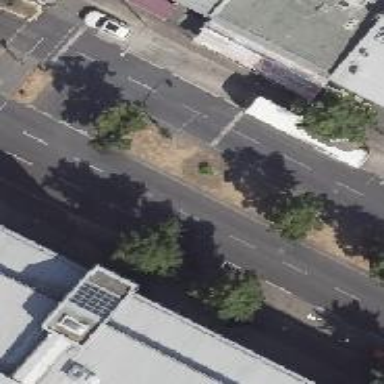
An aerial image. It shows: Secondary road with asphalt surface. It has lane markings and is dual carriageway.